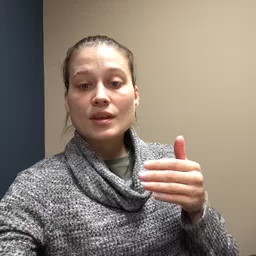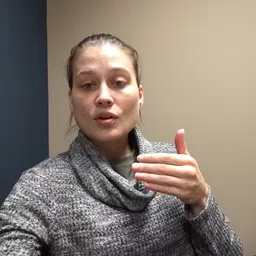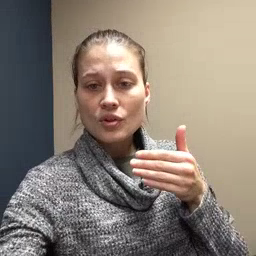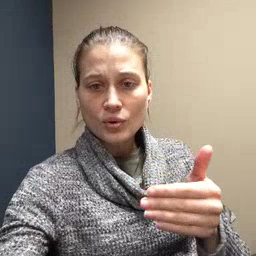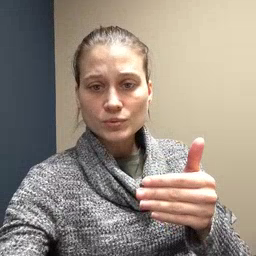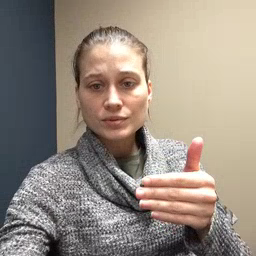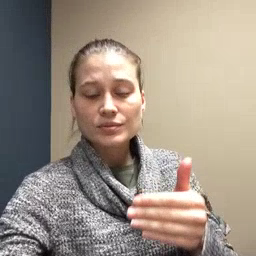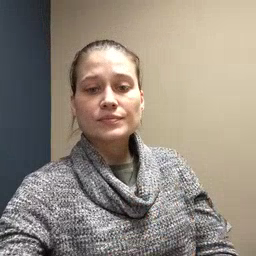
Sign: close